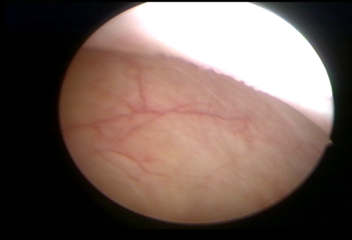
Modality: WLC
Class: Normal mucosa
Bladder cancer association: No